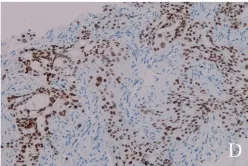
(D) Positive PAX8 immunostaining was observed (x200).
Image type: pathology (immunostaining)